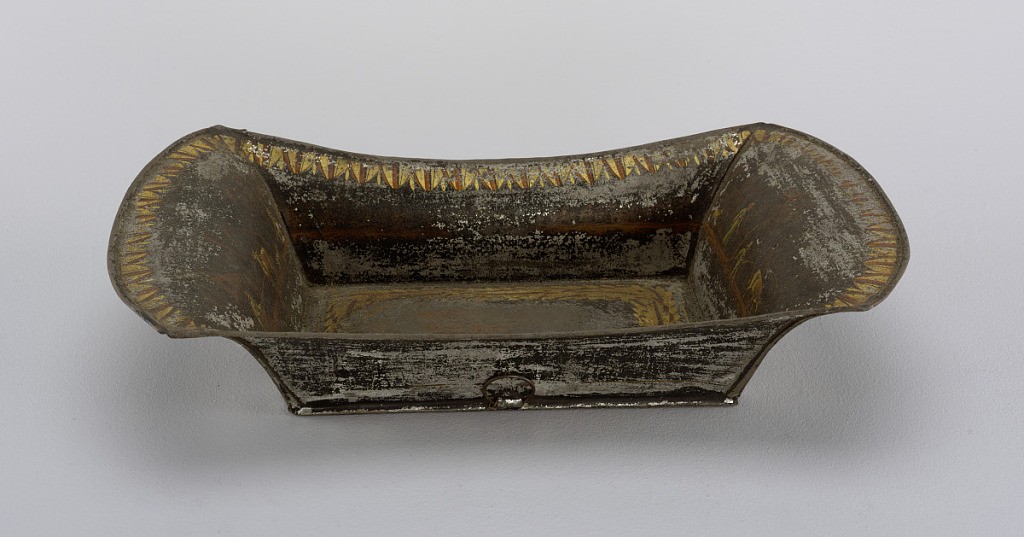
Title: Tray
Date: ca. 1820
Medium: Enameled tôle
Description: Rectangular flat bottom, outcurving sides. Black field, decorated on bottom with motif of oak leaves, on either end with rural scenes, and around upper edge with conventionalized lotus motif.